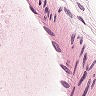
Metastatic tissue present: no